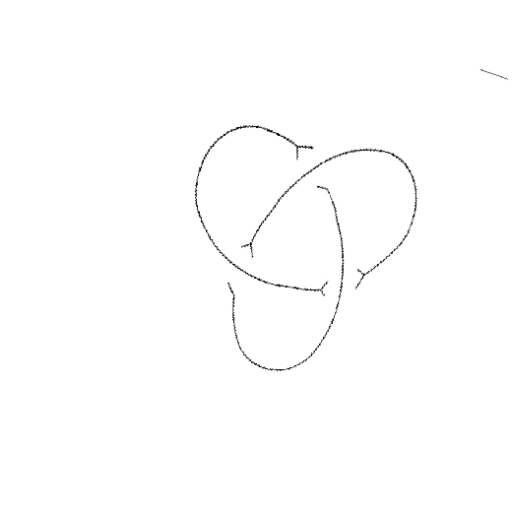
Crossing number: 3